Field crop: maize
Growth stage: 2
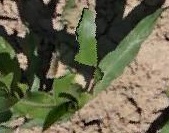
Species: maize